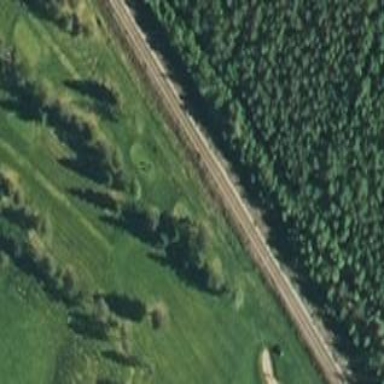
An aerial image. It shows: Grassy area designated as golf fairway.